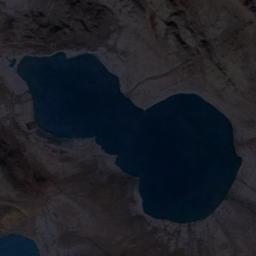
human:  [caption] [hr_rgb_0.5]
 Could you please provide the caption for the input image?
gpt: The lake lies in a wasteland and the water is dark blue .

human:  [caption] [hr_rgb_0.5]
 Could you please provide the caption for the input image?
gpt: There are trees around the lake in the picture .

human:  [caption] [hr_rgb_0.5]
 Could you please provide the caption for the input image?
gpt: The blue lake, Resembling a gourd shape, Is surrounded by yellow-brown mountains .

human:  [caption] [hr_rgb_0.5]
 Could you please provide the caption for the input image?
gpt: Many trees are around the lake .

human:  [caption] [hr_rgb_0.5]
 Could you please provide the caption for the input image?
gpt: The green lake is surrounded by a brown desert .